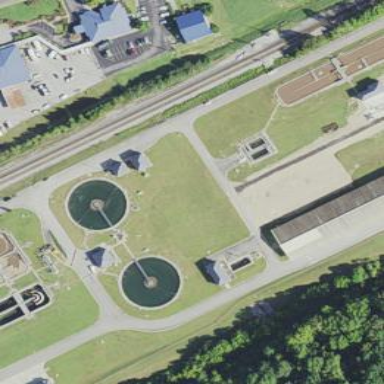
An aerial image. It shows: Wastewater plant protected by fence.